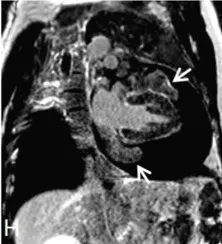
(G-I) MRI delayed enhancement, four-chamber position, two-chamber position, and short axial position. There is an inhomogeneous, enhancing intrapericardial mass surrounded by fluid, with no intracavitary or endoluminal invasion.
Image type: radiology (mri)